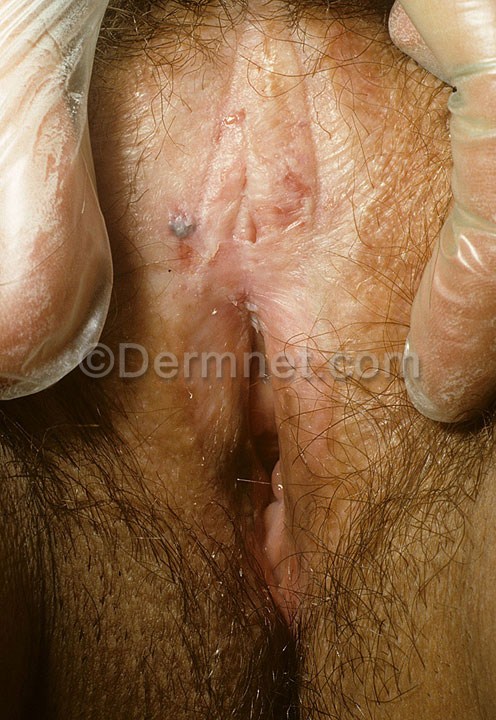
Disease: Psoriasis pictures Lichen Planus and related diseases